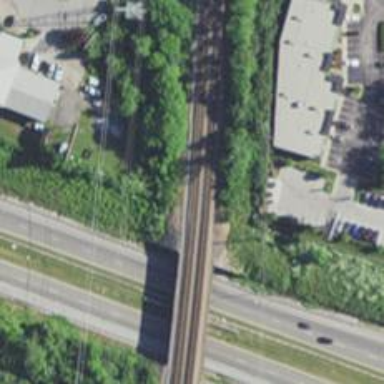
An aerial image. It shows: Bridge over railway line.